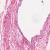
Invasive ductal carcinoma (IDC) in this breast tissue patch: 0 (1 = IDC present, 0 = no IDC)